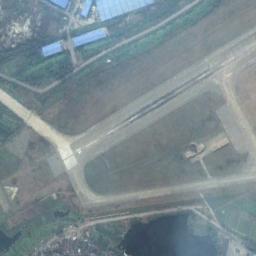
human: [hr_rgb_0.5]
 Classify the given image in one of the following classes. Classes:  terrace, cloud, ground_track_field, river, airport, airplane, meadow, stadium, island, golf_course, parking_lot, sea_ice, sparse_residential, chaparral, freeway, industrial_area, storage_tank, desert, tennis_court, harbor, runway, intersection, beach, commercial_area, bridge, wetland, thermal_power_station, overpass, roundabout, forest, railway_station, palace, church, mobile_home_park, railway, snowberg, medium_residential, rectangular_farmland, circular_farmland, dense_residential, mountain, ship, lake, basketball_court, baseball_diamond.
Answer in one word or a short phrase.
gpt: runway